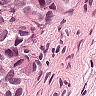
Metastatic tissue present: yes